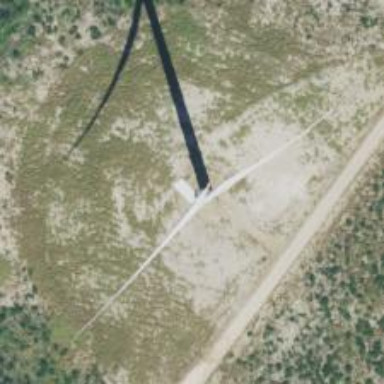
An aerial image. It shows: Wind turbine generator that utilizes wind as its source for generating electricity. It is of the horizontal axis type.